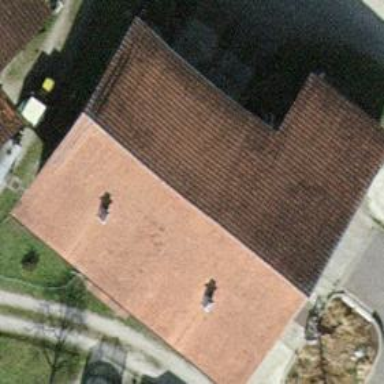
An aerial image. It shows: Farm auxiliary building with gabled roof.